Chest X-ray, AP view. Patient: 40 years old, sex F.
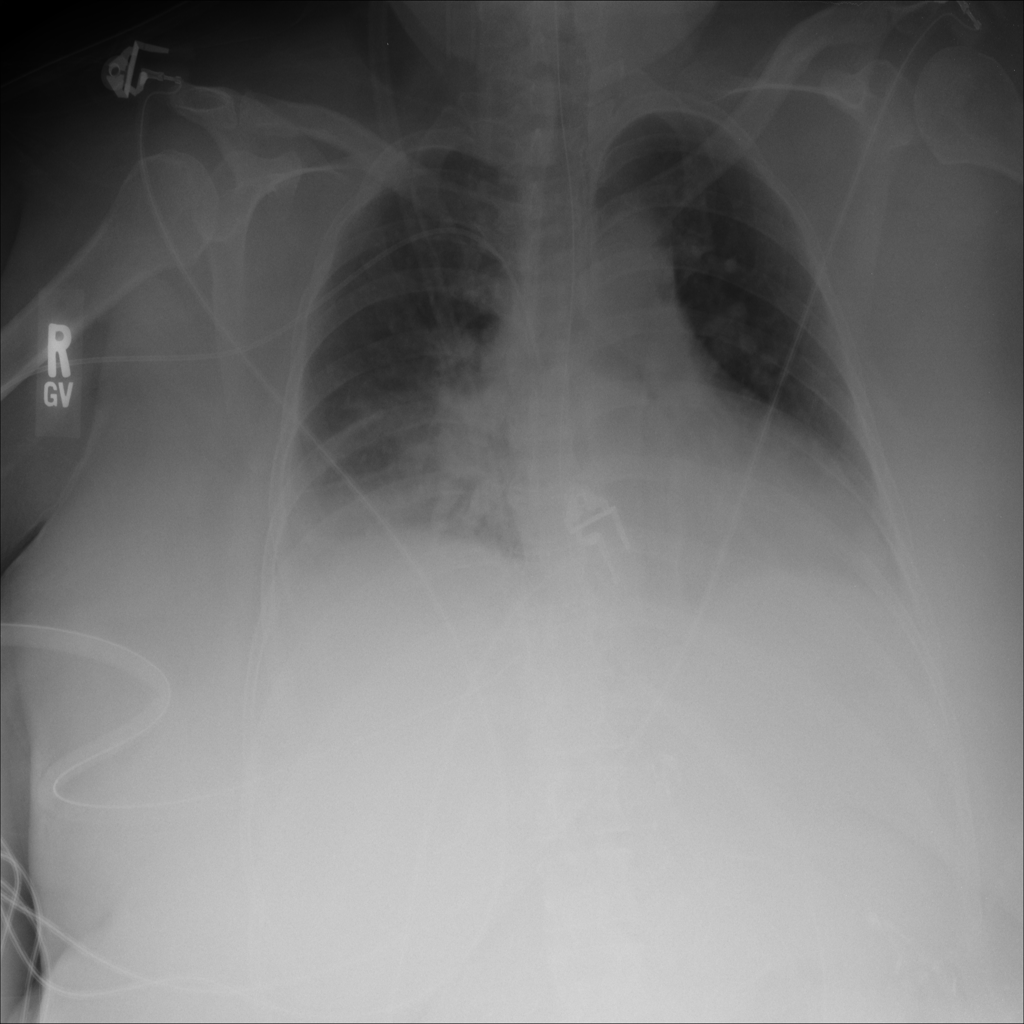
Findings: Atelectasis, Effusion